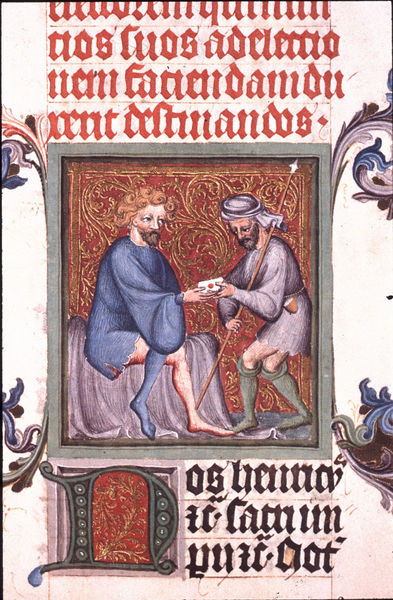
Titel: Die Goldene Bulle
Institution: Wien, Österreichische Nationalbibliothek
Schlagwörter: blau, fuß, nackt, sitzen, ausschnitt, männer, schwarz, rot, tuch, muster, ornament, bart, rahmen, gold, sitzend, bein, schrift, zwei, stab, violett, lanze, detail, ornamente, bett, kammer, strumpf, laken, strümpfe, buch, text, buchstabe, plakat, umschlag, brief, mittelalter, übergabe, speer, siegel, gabe, turban, handschrift, initial, buchmalerei, manuskript, übergeben